Field crop: tomato
Growth stage: 1
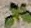
Species: solanum